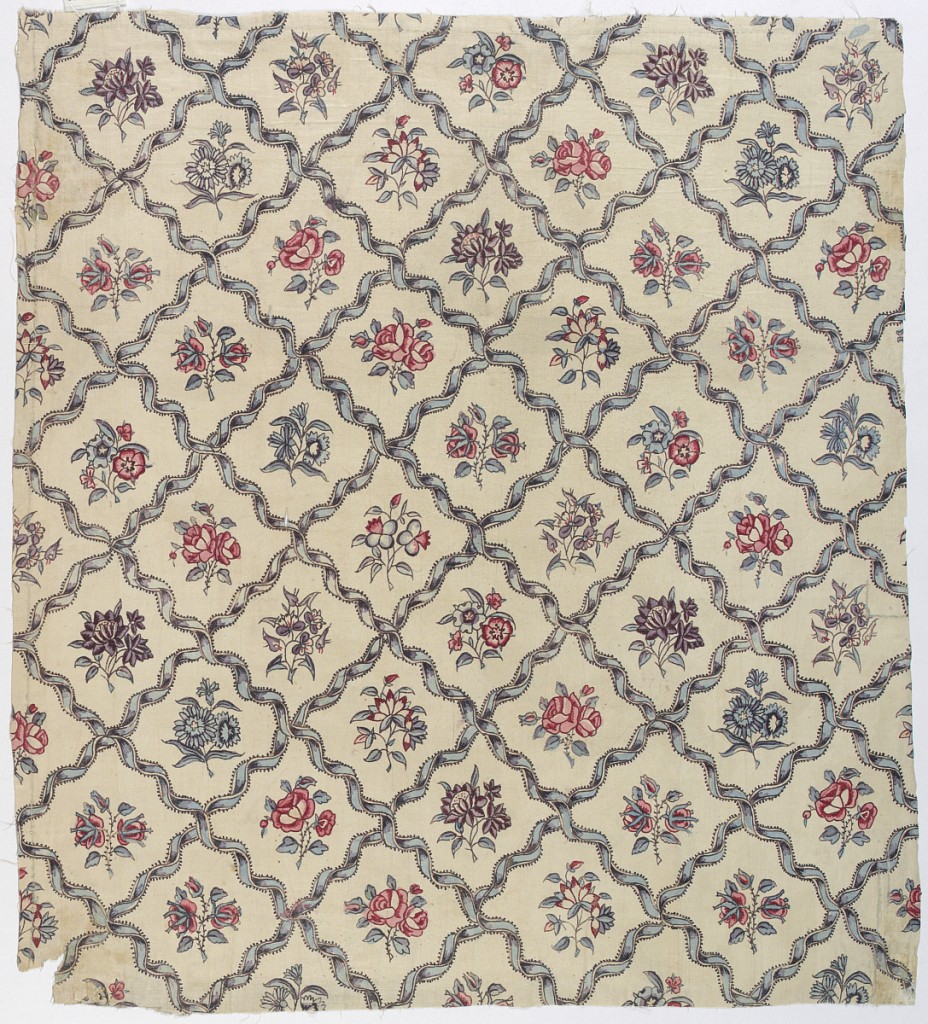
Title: Textile
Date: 18th century
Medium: cotton Technique: mordant dyed and painted (chintz) on plain weave foundation
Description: Lattice of ribbons enclosing flowers.